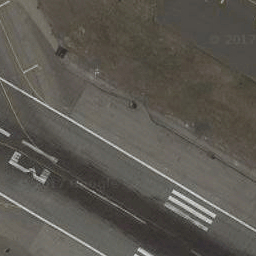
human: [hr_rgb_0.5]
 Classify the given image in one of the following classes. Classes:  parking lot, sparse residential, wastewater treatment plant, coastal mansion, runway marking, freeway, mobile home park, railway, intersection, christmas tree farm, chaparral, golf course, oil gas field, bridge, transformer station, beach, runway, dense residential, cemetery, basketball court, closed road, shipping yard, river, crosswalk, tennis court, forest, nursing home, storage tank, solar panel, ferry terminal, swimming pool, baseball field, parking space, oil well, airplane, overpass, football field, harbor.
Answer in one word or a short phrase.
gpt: runway